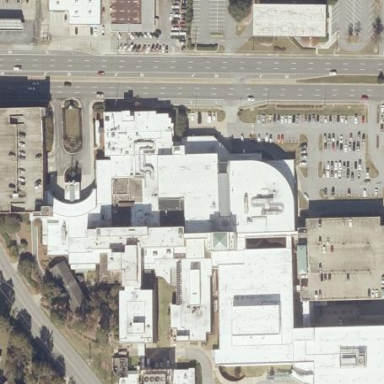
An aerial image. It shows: Hospital building.